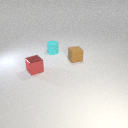
small cyan rubber cylinder to the right of small red metal cube